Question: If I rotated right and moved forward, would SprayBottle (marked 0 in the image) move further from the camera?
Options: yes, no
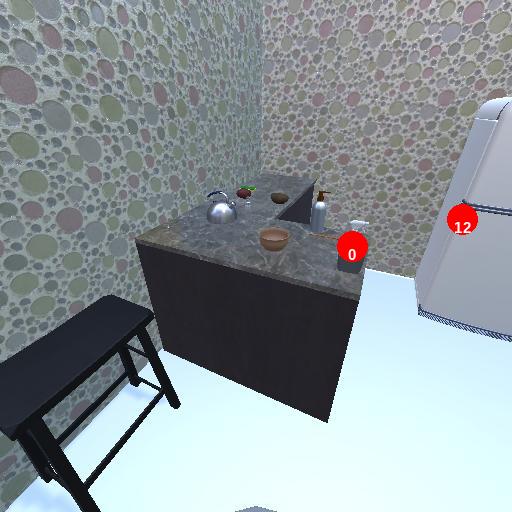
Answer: yes